Aerial crown-view tile of a tropical tree (Barro Colorado Island, Panama), acquired 20250317:
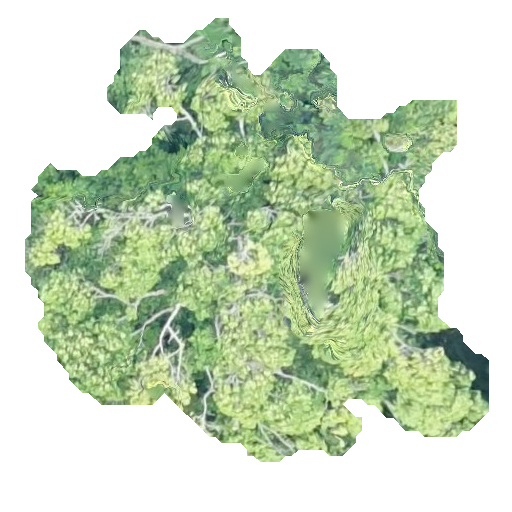
Species: Ocotea leptobotra
GBIF accepted scientific name: Ocotea leptobotra
Crown area: 201.391 m²